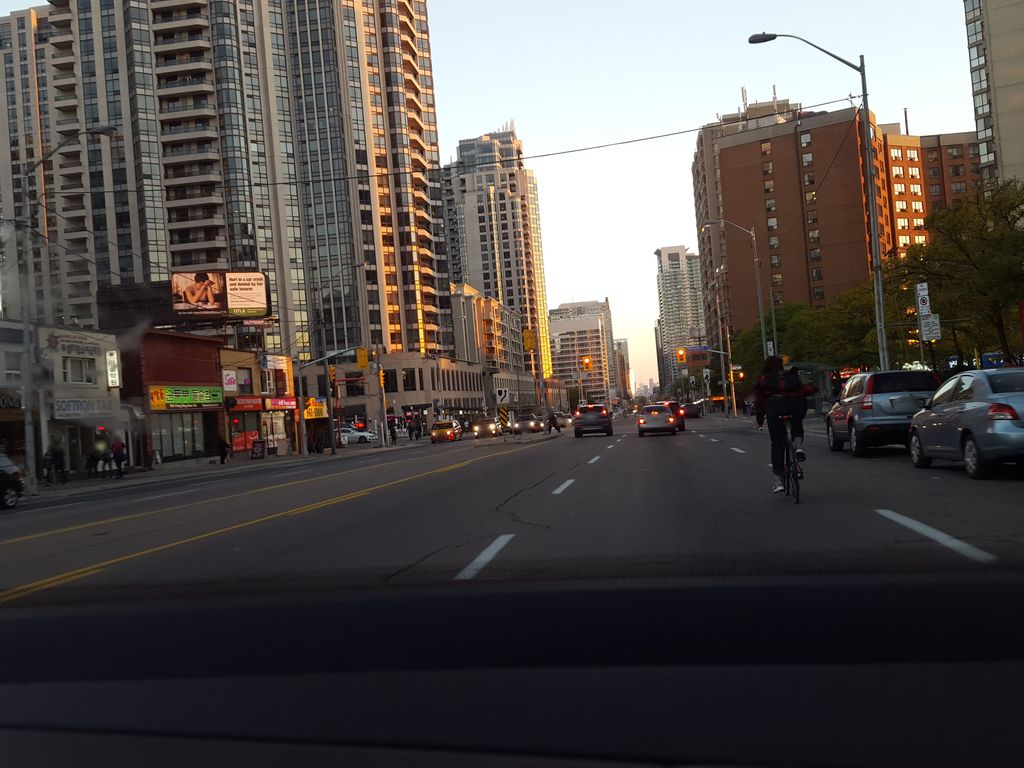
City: toronto